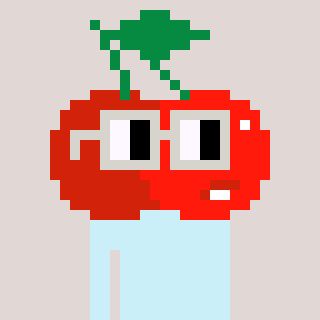
a pixel art character with square light gray glasses, a cherry-shaped head and a yellow-colored body on a warm background